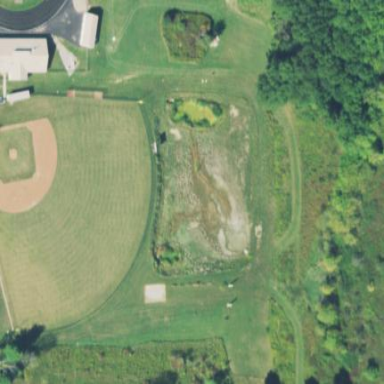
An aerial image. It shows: Baseball pitch for leisure and sports activities.